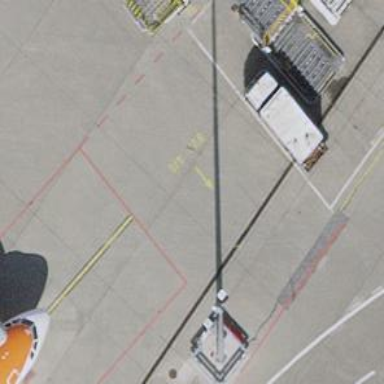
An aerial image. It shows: Airport parking position.